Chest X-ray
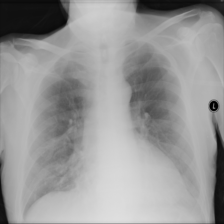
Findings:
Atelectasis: negative
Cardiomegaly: negative
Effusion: negative
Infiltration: positive
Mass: negative
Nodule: negative
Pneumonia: negative
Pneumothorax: negative
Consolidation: negative
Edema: negative
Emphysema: negative
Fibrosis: negative
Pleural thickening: negative
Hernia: negative